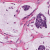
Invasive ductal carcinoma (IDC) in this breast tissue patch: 1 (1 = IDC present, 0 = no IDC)